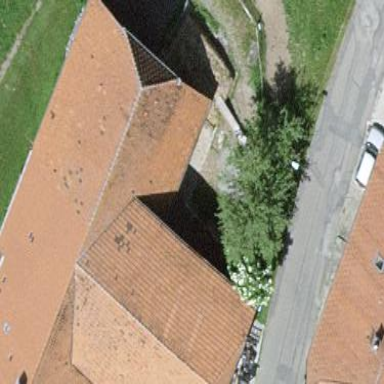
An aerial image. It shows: Farm building.